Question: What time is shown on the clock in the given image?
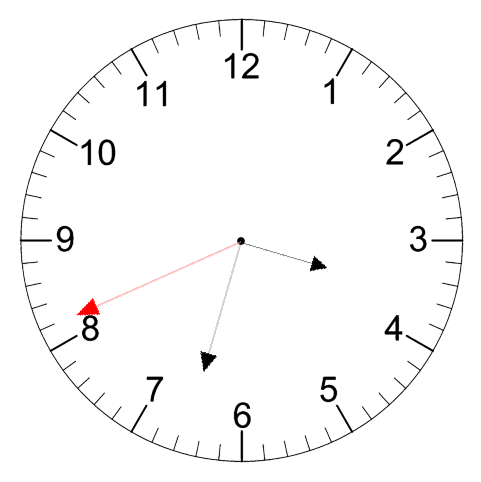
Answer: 03:32:41